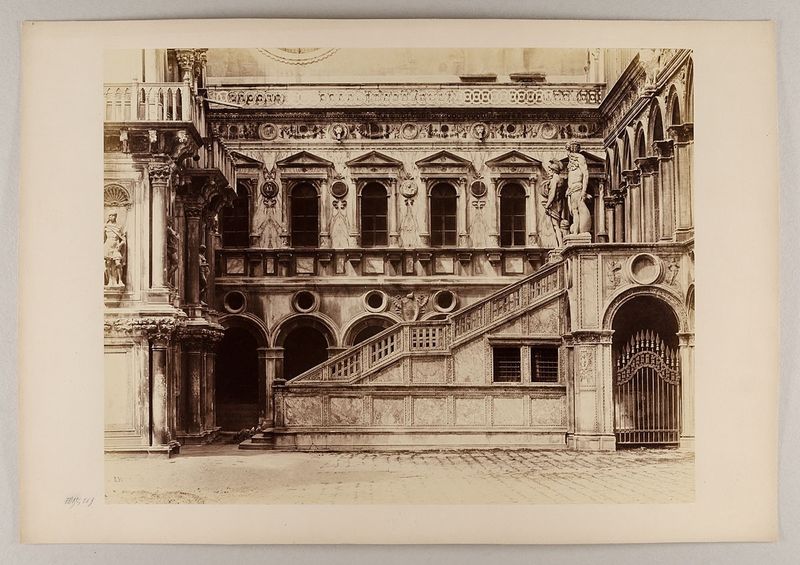
Titel: Venezia - Palazzo Ducale, Scala dei Giganti
Künstler: Carlo Naya
Standort: Hamburg
Institution: Museum für Kunst und Gewerbe Hamburg
Schlagwörter: stadt, architektur, skulptur, fassade, ort, dorf, treppe, plastik, foto, fotografie, photographie, stadtansicht, palazzo, photo, treppenhaus, architekturfotografie, dogenpalast, ducale, albumin, bildhauerkunst, lichtbild, reisefotografie, scala, historische, architekturphotographie, bildwerke, angewandte und bildende kunst, hessische systematik, schwarzweißpositivverfahren, silbersalzverfahren, schwarzweißfotografie, gebäude, örtlichkeit, straße, stätte, reisephotographie, albuminpapier, giganti